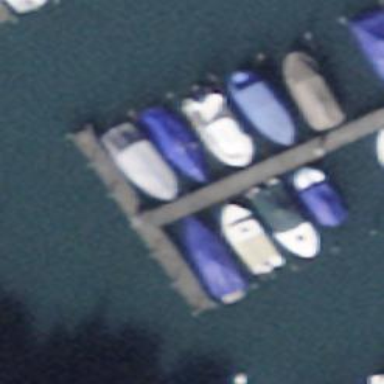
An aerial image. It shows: Man-made pier.